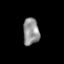
Tissue: skin
Cell type: Epithelial cells
Senescence score: 0.249
Nuclear area (px): 430
Mean DAPI intensity: 144.879